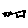
Label: cat